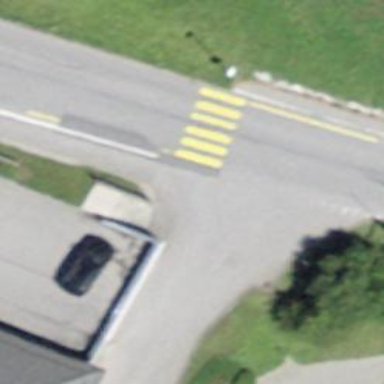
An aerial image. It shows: Marked crossing on the road.